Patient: sex F, age 73
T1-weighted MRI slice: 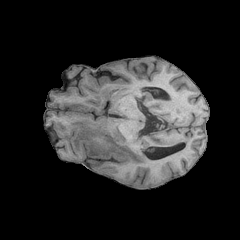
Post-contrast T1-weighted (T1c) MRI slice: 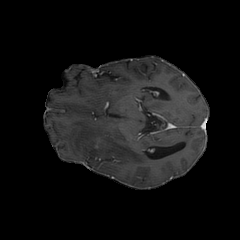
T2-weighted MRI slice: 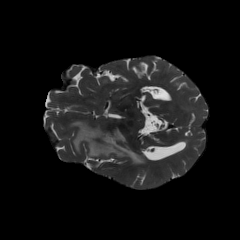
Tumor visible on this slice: yes
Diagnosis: Glioblastoma, IDH-wildtype
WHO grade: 4